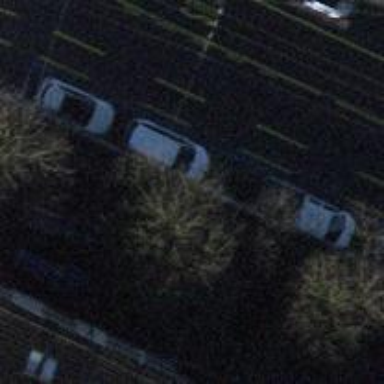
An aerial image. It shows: Tree-lined avenue.